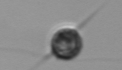
Label: Acanthoica_quattrospina